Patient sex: F
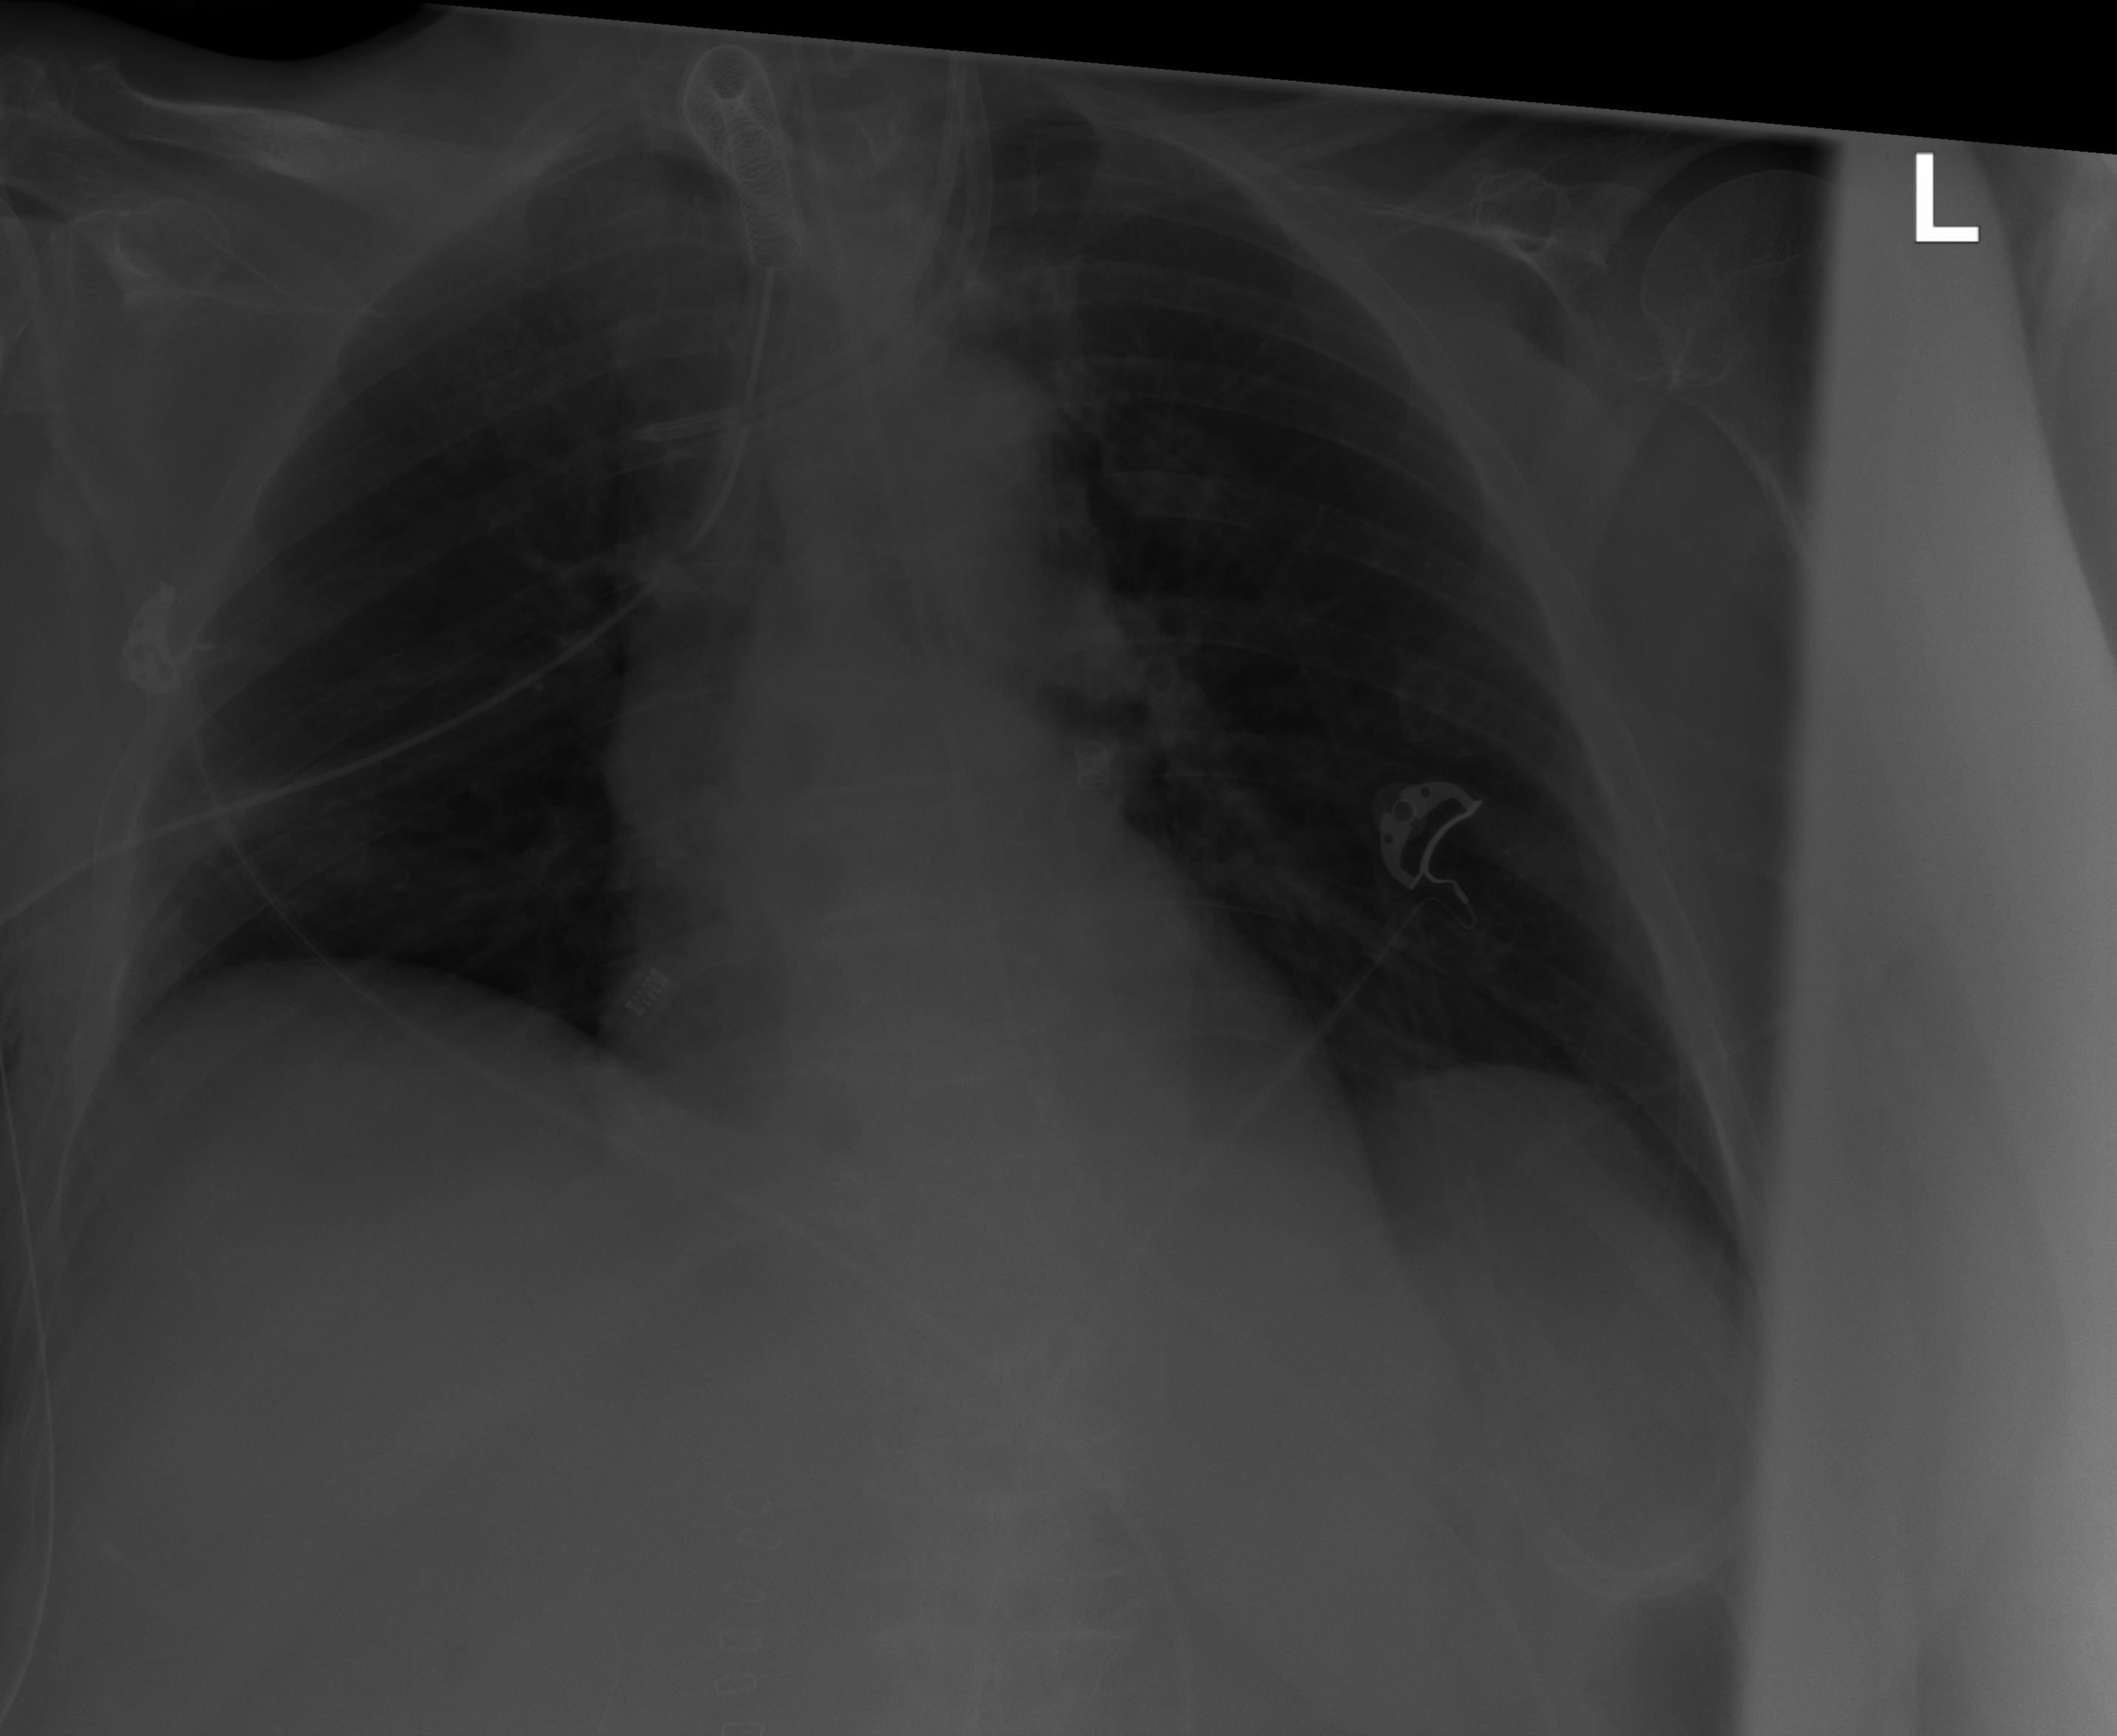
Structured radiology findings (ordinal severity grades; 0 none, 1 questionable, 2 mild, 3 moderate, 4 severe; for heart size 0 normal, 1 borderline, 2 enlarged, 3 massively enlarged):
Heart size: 0
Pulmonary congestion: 0
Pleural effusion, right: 0
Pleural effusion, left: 0
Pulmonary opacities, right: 1
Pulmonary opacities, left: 0
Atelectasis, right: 2
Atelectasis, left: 0